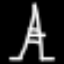
Label: The Eiffel Tower